Aerial crown-view tile of a tropical tree (Barro Colorado Island, Panama), acquired 20250715:
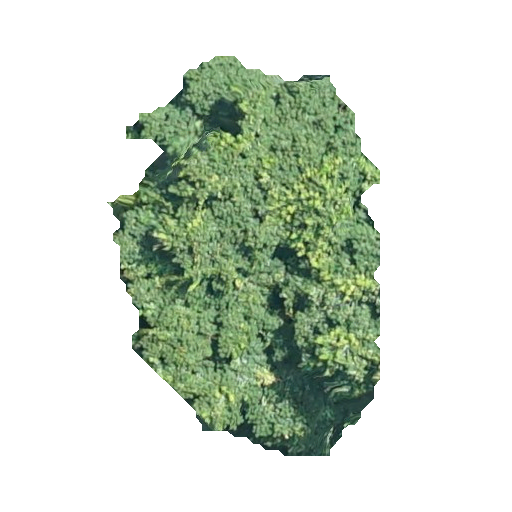
Species: Tachigali panamensis
GBIF accepted scientific name: Tachigali panamensis
Crown area: 120.41 m²